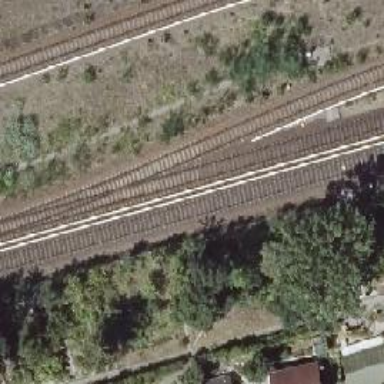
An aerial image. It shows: Light rail railway line with electrified rails.